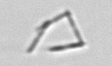
Label: Nanoneis